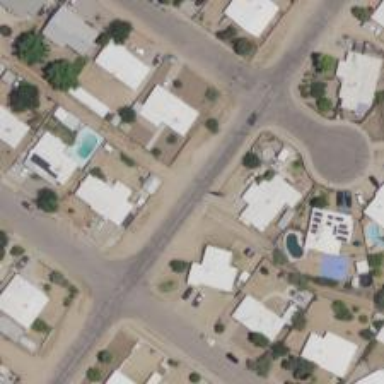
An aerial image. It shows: Alley classified as service road.